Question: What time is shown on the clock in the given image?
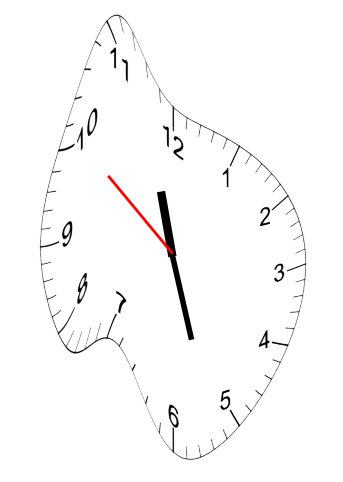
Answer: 11:26:51